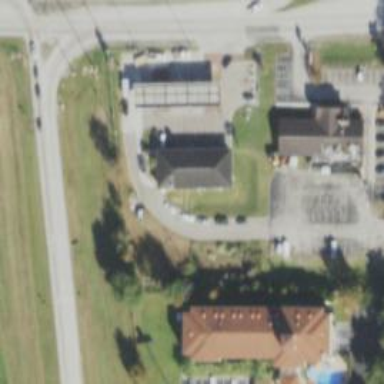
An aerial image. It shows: Convenience shop.